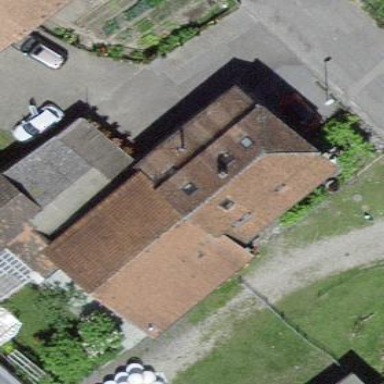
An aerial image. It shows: Terrace building.